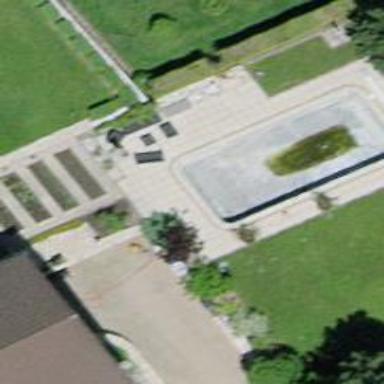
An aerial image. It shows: Swimming pool located in leisure land.